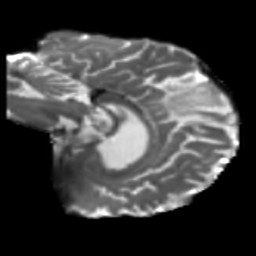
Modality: T2w
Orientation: sagittal
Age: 67
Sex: female
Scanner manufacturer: siemens
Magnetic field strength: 3 T
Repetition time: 5.25 s
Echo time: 0.08 s